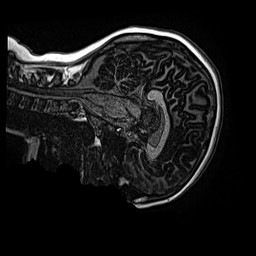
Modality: MP2RAGE
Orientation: sagittal
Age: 12
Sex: female
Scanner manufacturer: siemens
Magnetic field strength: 3 T
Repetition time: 4 s
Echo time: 0.00299 s